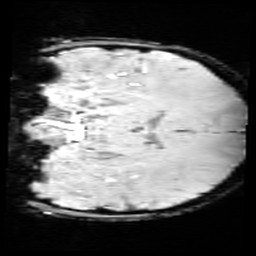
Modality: SWI
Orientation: coronal
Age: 12
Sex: female
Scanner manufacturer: siemens
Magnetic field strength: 3 T
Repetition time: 0.027 s
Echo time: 0.02 s